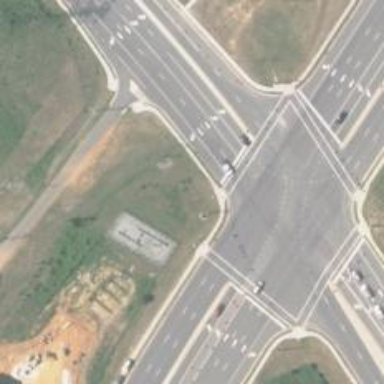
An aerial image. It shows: Marked road crossing.